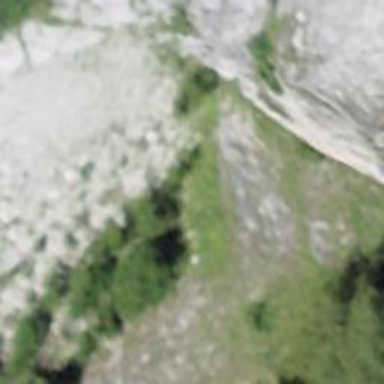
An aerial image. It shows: Natural cliff.